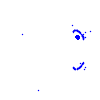
Particle: electron